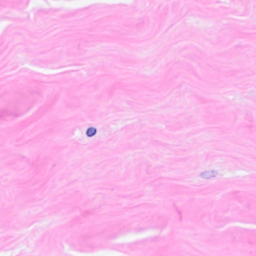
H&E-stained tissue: Breast